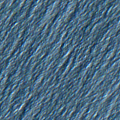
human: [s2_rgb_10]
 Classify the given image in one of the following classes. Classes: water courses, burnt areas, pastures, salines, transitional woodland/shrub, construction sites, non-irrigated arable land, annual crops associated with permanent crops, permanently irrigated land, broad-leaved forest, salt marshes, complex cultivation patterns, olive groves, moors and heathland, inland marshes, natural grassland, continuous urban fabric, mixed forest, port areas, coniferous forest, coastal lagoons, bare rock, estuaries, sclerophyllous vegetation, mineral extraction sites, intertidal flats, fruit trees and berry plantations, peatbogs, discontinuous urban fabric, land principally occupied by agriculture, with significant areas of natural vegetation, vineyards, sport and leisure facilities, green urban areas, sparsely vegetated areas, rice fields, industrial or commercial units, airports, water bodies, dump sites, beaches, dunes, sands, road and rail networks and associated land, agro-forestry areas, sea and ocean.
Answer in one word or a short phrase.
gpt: sea and ocean